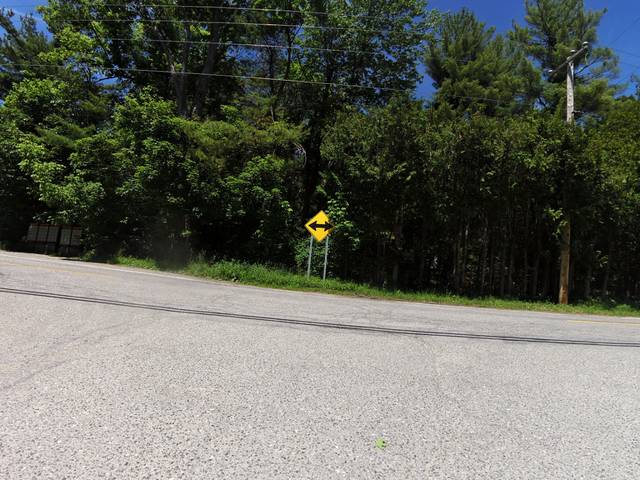
Region: Canada
Coordinates: 45.491, -75.841